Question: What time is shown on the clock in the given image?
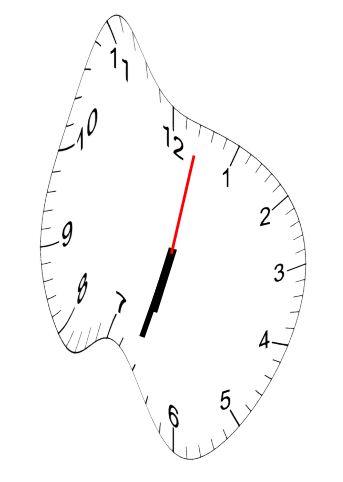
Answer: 06:33:02